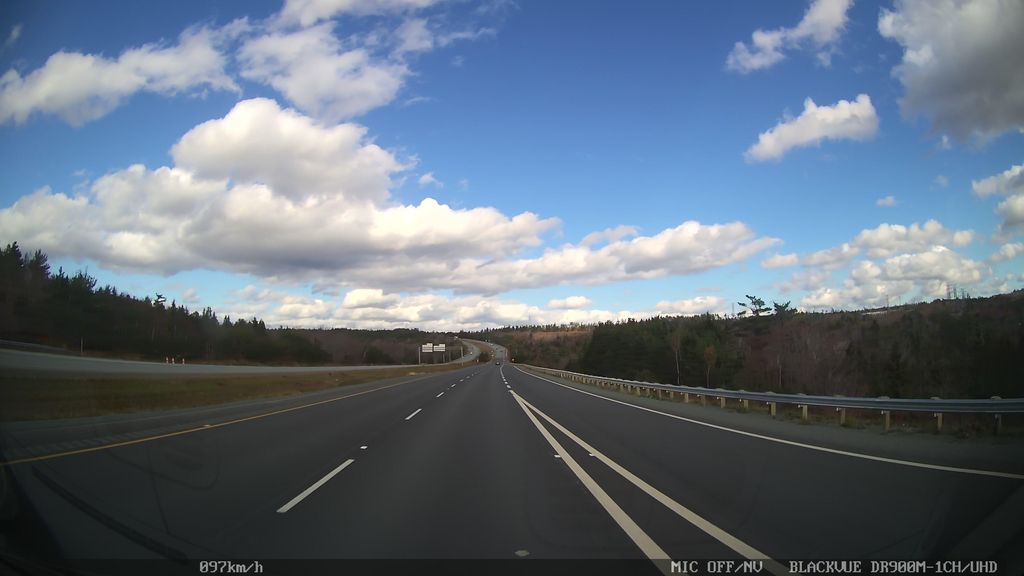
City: halifax